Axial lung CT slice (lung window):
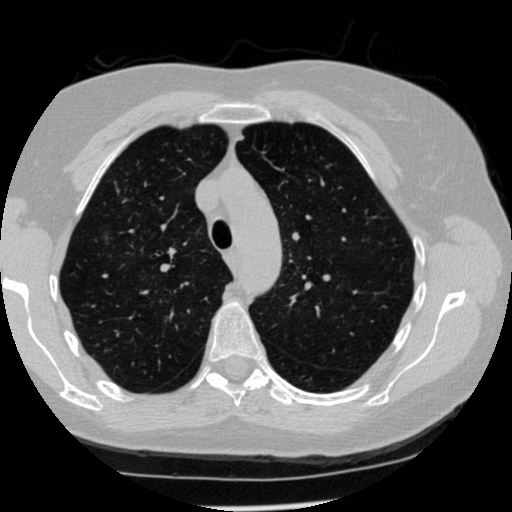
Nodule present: no